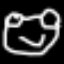
Label: frog